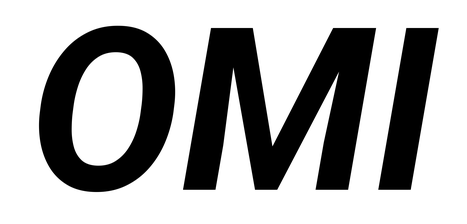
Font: Roboto-Italic_Bold_Italic